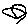
Label: triangle